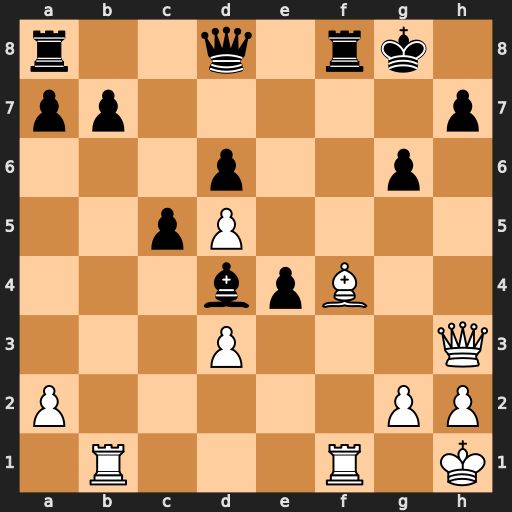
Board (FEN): r2q1rk1/pp5p/3p2p1/2pP4/3bpB2/3P3Q/P5PP/1R3R1K
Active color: w
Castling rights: -
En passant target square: -
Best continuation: Rxb7 Bg7 Rxg7+ Kxg7 Bh6+